Aerial crown-view tile of a tropical tree (Barro Colorado Island, Panama), acquired 20250317:
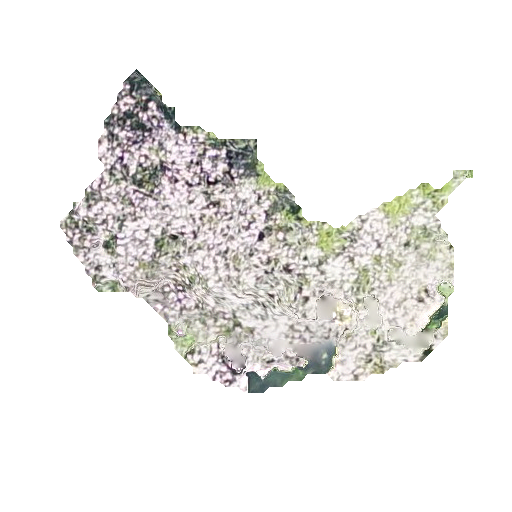
Species: Tabebuia rosea
GBIF accepted scientific name: Tabebuia rosea
Crown area: 104.251 m²